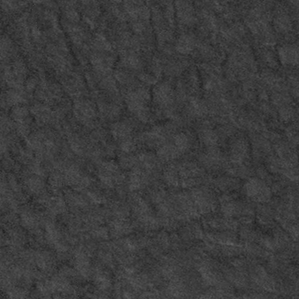
Label: frost